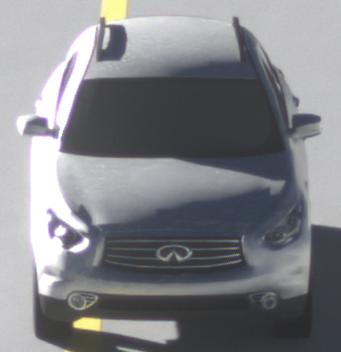
Make: Infiniti
Model: FX 37
Detailed model: FX (S51)
Model produced from: 2012/07
Model produced until: 2013/10
Doors: 5
Color: white
Road condition: dry road
Daytime: morning or afternoon
Contrast: high contrast